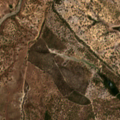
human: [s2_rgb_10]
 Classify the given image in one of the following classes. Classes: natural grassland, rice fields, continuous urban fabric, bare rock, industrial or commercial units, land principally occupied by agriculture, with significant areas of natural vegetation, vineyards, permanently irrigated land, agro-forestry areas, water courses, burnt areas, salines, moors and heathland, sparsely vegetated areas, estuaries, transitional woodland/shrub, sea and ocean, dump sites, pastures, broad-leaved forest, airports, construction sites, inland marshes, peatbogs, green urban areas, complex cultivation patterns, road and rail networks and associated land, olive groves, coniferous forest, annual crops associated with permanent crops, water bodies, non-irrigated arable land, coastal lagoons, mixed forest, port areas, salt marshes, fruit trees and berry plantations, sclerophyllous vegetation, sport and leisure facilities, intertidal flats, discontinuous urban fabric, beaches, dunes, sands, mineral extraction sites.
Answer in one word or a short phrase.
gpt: agro-forestry areas, broad-leaved forest, transitional woodland/shrub